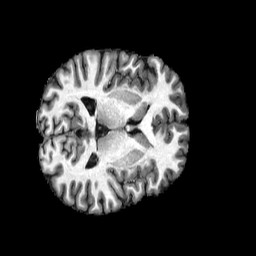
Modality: T1w
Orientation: axial
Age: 32
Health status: healthy
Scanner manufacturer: philips
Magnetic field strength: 3 T
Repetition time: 0.007875 s
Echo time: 0.003612 s